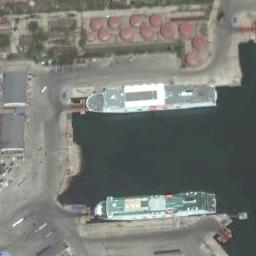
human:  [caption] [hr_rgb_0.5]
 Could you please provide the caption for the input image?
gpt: The two cargo ships are docked at the oil terminal and some makeshift houses are on the bank .

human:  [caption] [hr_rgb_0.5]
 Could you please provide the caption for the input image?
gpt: There are a lot of cars on the dock next to two boats .

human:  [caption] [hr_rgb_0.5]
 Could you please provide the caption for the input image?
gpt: There are two ships in the green water on the shore .

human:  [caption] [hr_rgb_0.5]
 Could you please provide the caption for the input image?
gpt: Two ro-ro ships, Green and blue, Are docked at the dock, And there are storage buildings on the dock .

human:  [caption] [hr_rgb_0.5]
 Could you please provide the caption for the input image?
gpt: There are two ships at the harbor .